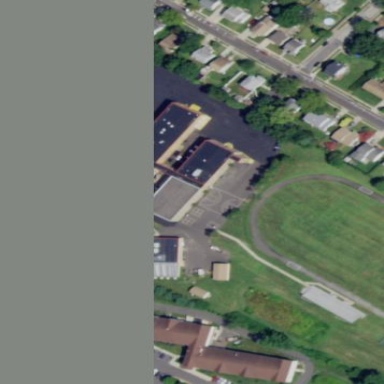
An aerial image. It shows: School building.